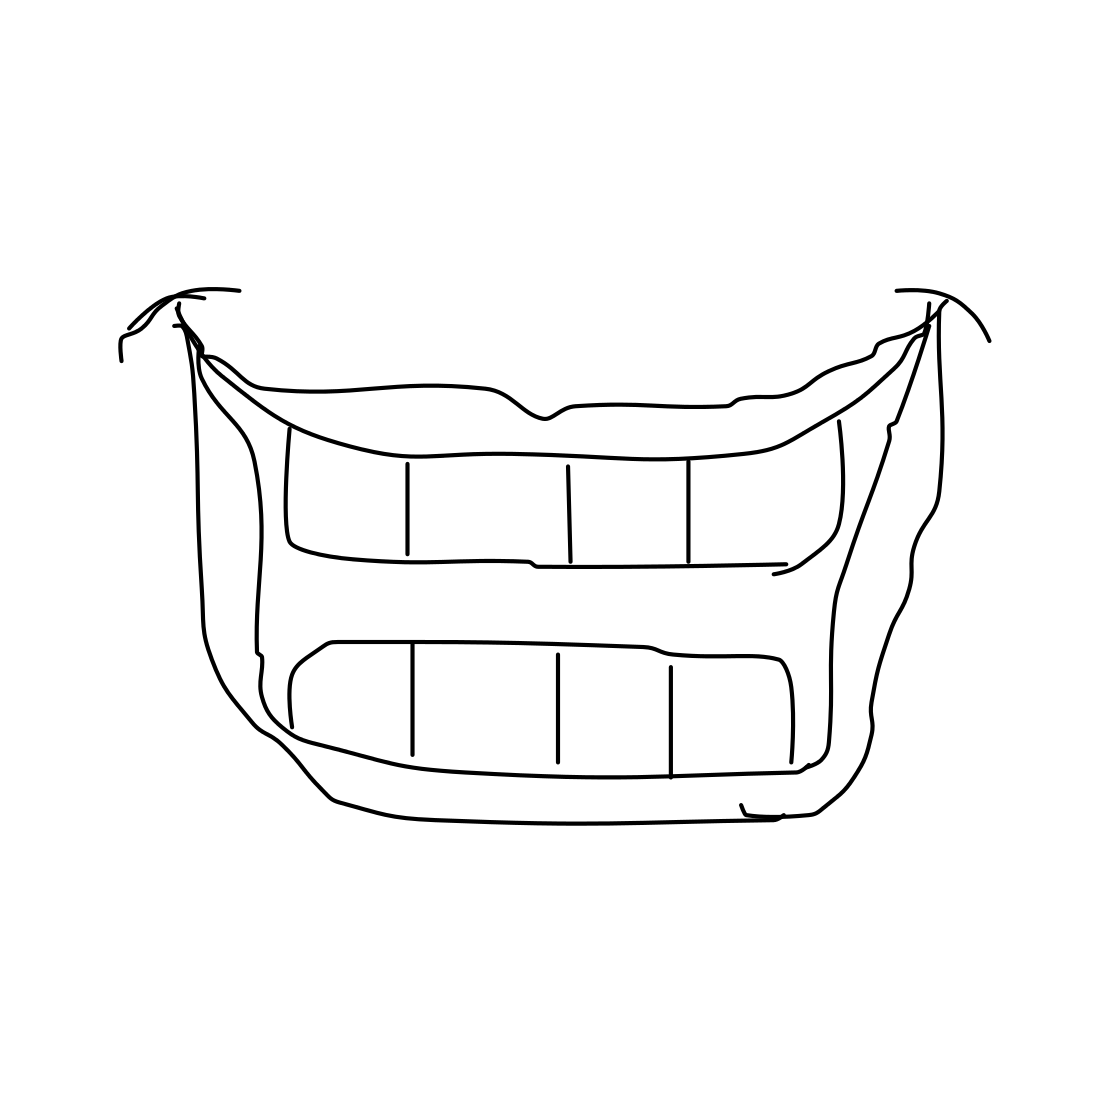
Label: mouth